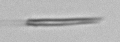
Label: fiber